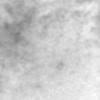
Label: no_change